Question: I have am trying to set a GridViewColumn.DataTemplate to a TextBox VisualTree. The code so far is:
'''
//GridViewColumnCollection columns
DataTemplate template = new DataTemplate();
FrameworkElementFactory elementFactory = new FrameworkElementFactory(typeof(TextBox));
elementFactory.SetBinding(TextBox.TextProperty, new Binding { Path = new PropertyPath("Position") });
elementFactory.SetValue(TextBox.MinWidthProperty, new GridLength(50));
template.VisualTree = elementFactory;
columns[1].CellTemplate = template;
'''
When I run this code I get the following error:
> 50 is not a valid value for property 'MinWidth'.
on this line:
'elementFactory.SetValue(TextBox.MinWidthProperty, new GridLength(50));'
I also tried setting the value to just 50, but to no avail!

What am I doing wrong?
Thanks in advance.
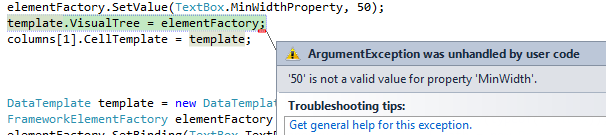
Answer: According to <URL>, the 'MinWidth' dependency property is of type 'double'. You should set it to a double instead of a 'GridLength' object.
> Property ValueType: System.DoubleThe minimum width of the element, in device-independent units (1/96th inch per unit). The default value is 0.0. This value can be any value equal to or greater than 0.0. However, PositiveInfinity is not valid, nor is Double.NaN.